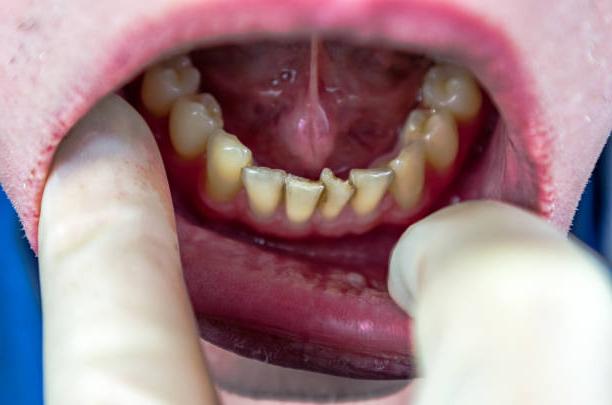
Condition: Gingivitis